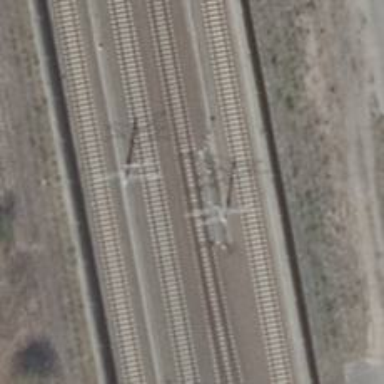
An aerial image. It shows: Railway signal.